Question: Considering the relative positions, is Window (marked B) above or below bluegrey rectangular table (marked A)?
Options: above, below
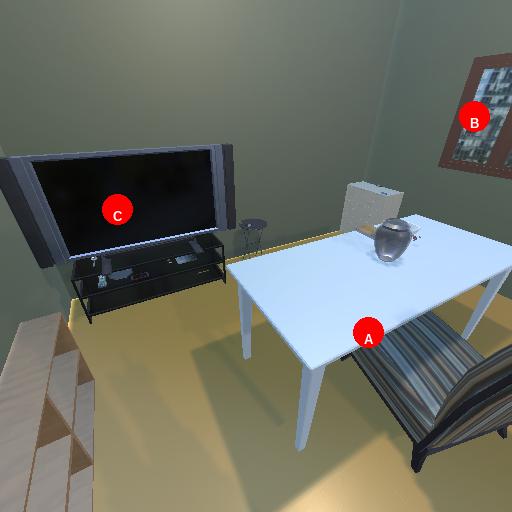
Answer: above